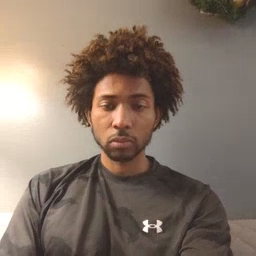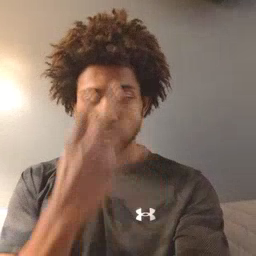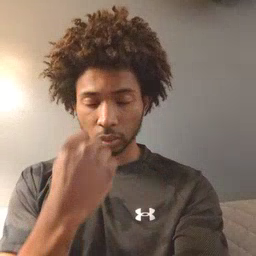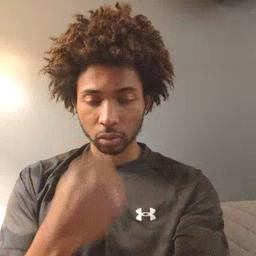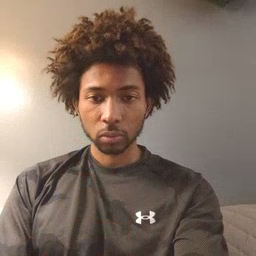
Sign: sleep